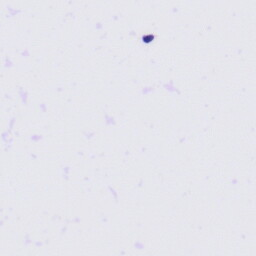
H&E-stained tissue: Tonsil